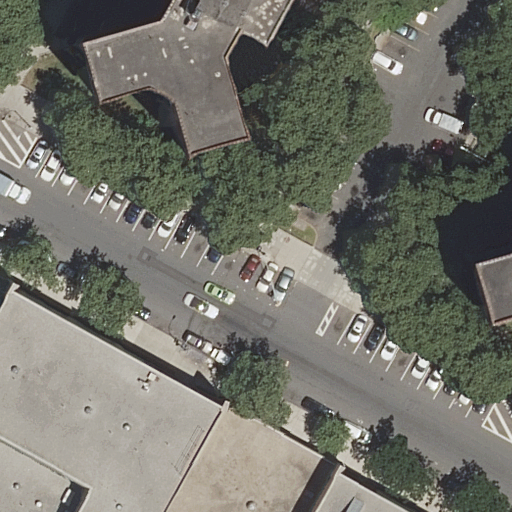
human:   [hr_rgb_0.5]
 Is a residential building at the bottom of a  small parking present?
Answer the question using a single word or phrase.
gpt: no

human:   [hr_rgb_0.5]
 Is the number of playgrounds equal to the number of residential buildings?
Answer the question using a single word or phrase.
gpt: no

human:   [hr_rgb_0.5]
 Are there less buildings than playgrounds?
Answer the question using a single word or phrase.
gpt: no

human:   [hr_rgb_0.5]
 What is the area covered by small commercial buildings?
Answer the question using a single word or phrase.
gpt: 0m2

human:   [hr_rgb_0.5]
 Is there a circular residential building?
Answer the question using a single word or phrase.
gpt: no

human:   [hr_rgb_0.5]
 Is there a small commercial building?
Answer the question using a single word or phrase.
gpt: no

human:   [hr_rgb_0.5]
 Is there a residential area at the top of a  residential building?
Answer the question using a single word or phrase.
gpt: no

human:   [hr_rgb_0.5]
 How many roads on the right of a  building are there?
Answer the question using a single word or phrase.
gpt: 2

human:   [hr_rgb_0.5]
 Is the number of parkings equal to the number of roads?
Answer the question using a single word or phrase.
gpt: no

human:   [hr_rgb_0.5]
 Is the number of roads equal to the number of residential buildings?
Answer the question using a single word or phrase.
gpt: no

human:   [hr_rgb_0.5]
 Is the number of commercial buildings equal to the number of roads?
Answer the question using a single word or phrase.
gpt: no

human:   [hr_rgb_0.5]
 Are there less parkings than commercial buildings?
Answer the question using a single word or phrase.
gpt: no

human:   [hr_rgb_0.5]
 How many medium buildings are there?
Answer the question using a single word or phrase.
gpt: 0

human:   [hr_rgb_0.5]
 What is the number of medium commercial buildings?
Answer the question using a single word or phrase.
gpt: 0

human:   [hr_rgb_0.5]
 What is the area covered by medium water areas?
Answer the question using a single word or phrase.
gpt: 0m2

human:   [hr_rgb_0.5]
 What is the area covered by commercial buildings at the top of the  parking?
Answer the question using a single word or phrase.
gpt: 0m2

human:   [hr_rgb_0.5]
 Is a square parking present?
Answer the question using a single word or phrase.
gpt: no

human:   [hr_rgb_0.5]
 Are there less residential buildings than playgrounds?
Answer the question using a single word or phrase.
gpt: no

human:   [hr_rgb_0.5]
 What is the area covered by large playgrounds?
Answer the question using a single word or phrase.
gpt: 0m2

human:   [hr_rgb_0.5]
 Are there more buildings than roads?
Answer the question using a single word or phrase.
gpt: no

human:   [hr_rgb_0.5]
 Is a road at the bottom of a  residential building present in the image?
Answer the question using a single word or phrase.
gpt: yes

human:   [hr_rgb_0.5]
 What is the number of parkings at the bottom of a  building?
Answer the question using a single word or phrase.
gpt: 0

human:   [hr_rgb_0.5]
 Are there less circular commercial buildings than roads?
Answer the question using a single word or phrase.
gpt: yes

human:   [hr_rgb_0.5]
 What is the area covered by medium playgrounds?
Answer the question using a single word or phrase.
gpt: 0m2

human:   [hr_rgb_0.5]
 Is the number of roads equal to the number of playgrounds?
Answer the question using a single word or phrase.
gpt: no

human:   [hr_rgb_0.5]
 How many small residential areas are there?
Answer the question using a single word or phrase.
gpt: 0

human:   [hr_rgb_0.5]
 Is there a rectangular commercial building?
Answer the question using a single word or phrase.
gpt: no

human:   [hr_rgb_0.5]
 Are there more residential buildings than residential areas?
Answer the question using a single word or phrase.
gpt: yes

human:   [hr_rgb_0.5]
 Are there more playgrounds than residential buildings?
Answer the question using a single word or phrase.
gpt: no

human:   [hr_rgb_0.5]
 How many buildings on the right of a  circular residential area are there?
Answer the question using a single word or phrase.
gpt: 0

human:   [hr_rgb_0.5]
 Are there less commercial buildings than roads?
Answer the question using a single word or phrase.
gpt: yes

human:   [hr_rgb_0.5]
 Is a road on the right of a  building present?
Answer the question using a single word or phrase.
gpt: yes

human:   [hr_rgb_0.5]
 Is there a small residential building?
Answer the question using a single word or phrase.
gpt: yes

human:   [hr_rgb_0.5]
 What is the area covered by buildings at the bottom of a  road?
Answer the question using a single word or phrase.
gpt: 1965m2

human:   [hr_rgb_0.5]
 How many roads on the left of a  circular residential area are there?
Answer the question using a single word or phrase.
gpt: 0

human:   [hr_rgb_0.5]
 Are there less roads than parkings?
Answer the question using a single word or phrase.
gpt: no